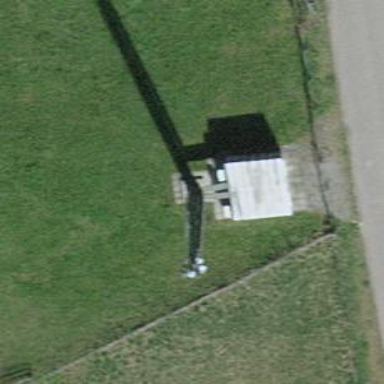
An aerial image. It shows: Communication mast tower.